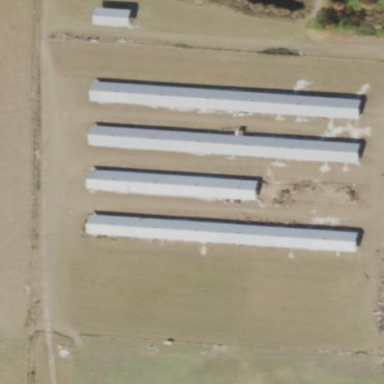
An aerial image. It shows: Poultry farmyard is depicted in the image.